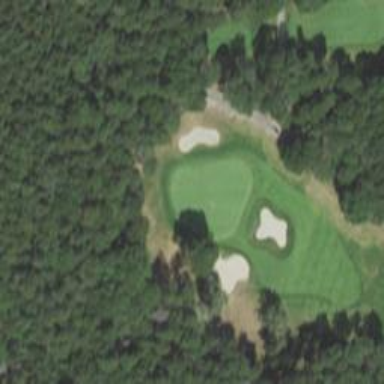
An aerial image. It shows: View of golf hole.